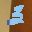
Label: 3